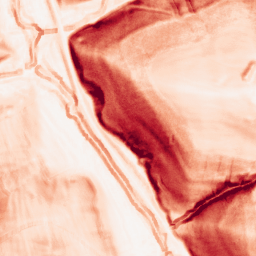
Category: morphological
Decomposition family: morphological_gradient
Decomposition parameters: size: 5
shape: square
Upsampling method: bspline
Upsampling parameters: scale: 8
Upsampling scale: 8